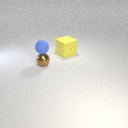
small brown metal sphere to the left of large yellow rubber cube